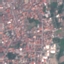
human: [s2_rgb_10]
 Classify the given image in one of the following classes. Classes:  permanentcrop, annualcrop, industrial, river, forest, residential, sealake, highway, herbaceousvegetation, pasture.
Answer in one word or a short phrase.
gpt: Residential